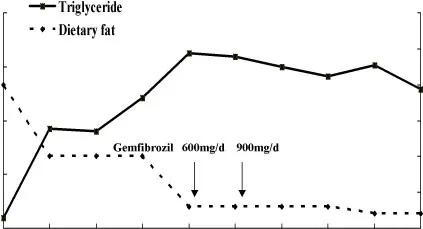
Serum triglyceride level and corresponding dietary fat intake and gemfibrozil administration during pregnancy *Dietary fat was expressed as % of total caloric intake.
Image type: pathology (immunostaining)